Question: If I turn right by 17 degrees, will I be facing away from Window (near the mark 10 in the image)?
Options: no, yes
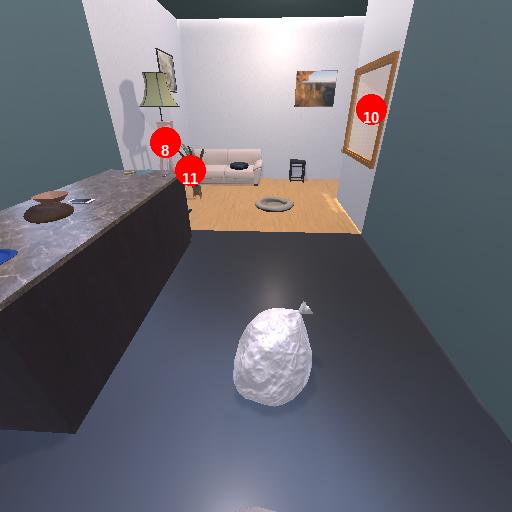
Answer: no